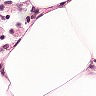
Metastatic tissue present: no